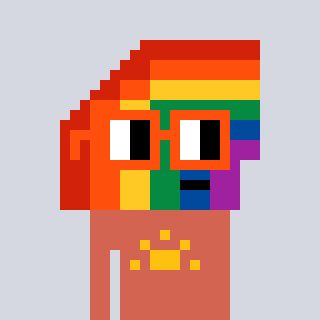
a pixel art character with square orange glasses, a rainbow-shaped head and a peachy-colored body on a cool background